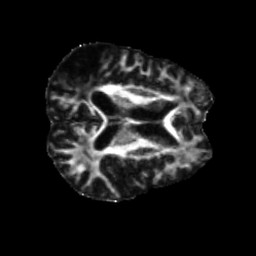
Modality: FA
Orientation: axial
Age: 68
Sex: male
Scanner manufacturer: siemens
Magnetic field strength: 3 T
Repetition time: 5.25 s
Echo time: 0.08 s